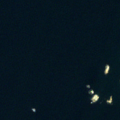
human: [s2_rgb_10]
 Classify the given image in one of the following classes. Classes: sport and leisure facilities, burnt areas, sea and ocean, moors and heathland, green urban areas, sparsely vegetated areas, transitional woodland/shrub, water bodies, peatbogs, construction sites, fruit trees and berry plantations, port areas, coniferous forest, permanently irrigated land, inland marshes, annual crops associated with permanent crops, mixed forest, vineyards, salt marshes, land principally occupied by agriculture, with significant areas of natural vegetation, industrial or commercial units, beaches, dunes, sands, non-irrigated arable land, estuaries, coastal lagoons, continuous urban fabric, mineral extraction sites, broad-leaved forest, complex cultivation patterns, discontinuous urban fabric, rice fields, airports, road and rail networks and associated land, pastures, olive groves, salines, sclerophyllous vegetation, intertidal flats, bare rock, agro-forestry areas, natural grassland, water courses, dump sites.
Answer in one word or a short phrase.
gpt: sea and ocean